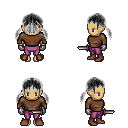
a pixel art fantasy rpg character, female body template, human, tanned skin, brown long-sleeve shirt, magenta pants, gray twin-tailed hairstyle, metal gloves, brown shoes, dagger, four views (front, back, left, right), 2x2 character sprite sheet, small pixel art, hard edges, no anti-aliasing